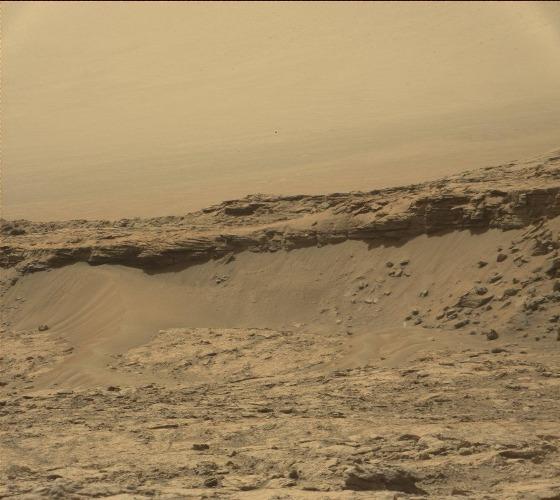
Terrain classes present: Bedrock, Gravel / Sand / Soil, Rock, Shadow, Sky / Distant Mountains